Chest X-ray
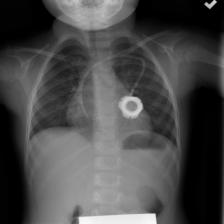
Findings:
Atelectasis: negative
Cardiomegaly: negative
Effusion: negative
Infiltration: positive
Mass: negative
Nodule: negative
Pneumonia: negative
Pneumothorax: negative
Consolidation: negative
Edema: negative
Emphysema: negative
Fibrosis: negative
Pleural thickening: negative
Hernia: negative